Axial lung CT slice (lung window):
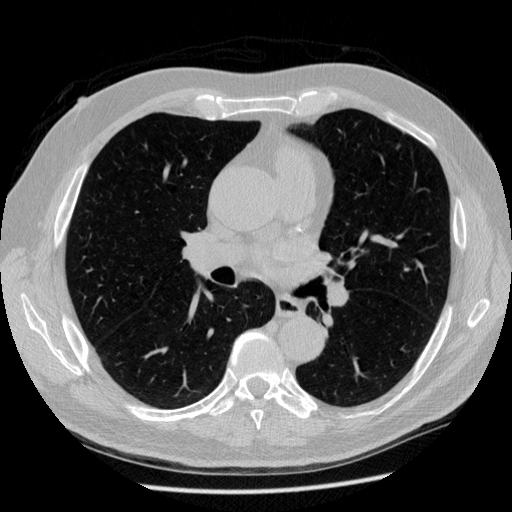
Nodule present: yes
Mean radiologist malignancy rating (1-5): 2.25